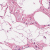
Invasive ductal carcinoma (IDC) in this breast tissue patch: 0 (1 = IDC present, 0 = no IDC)